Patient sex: M
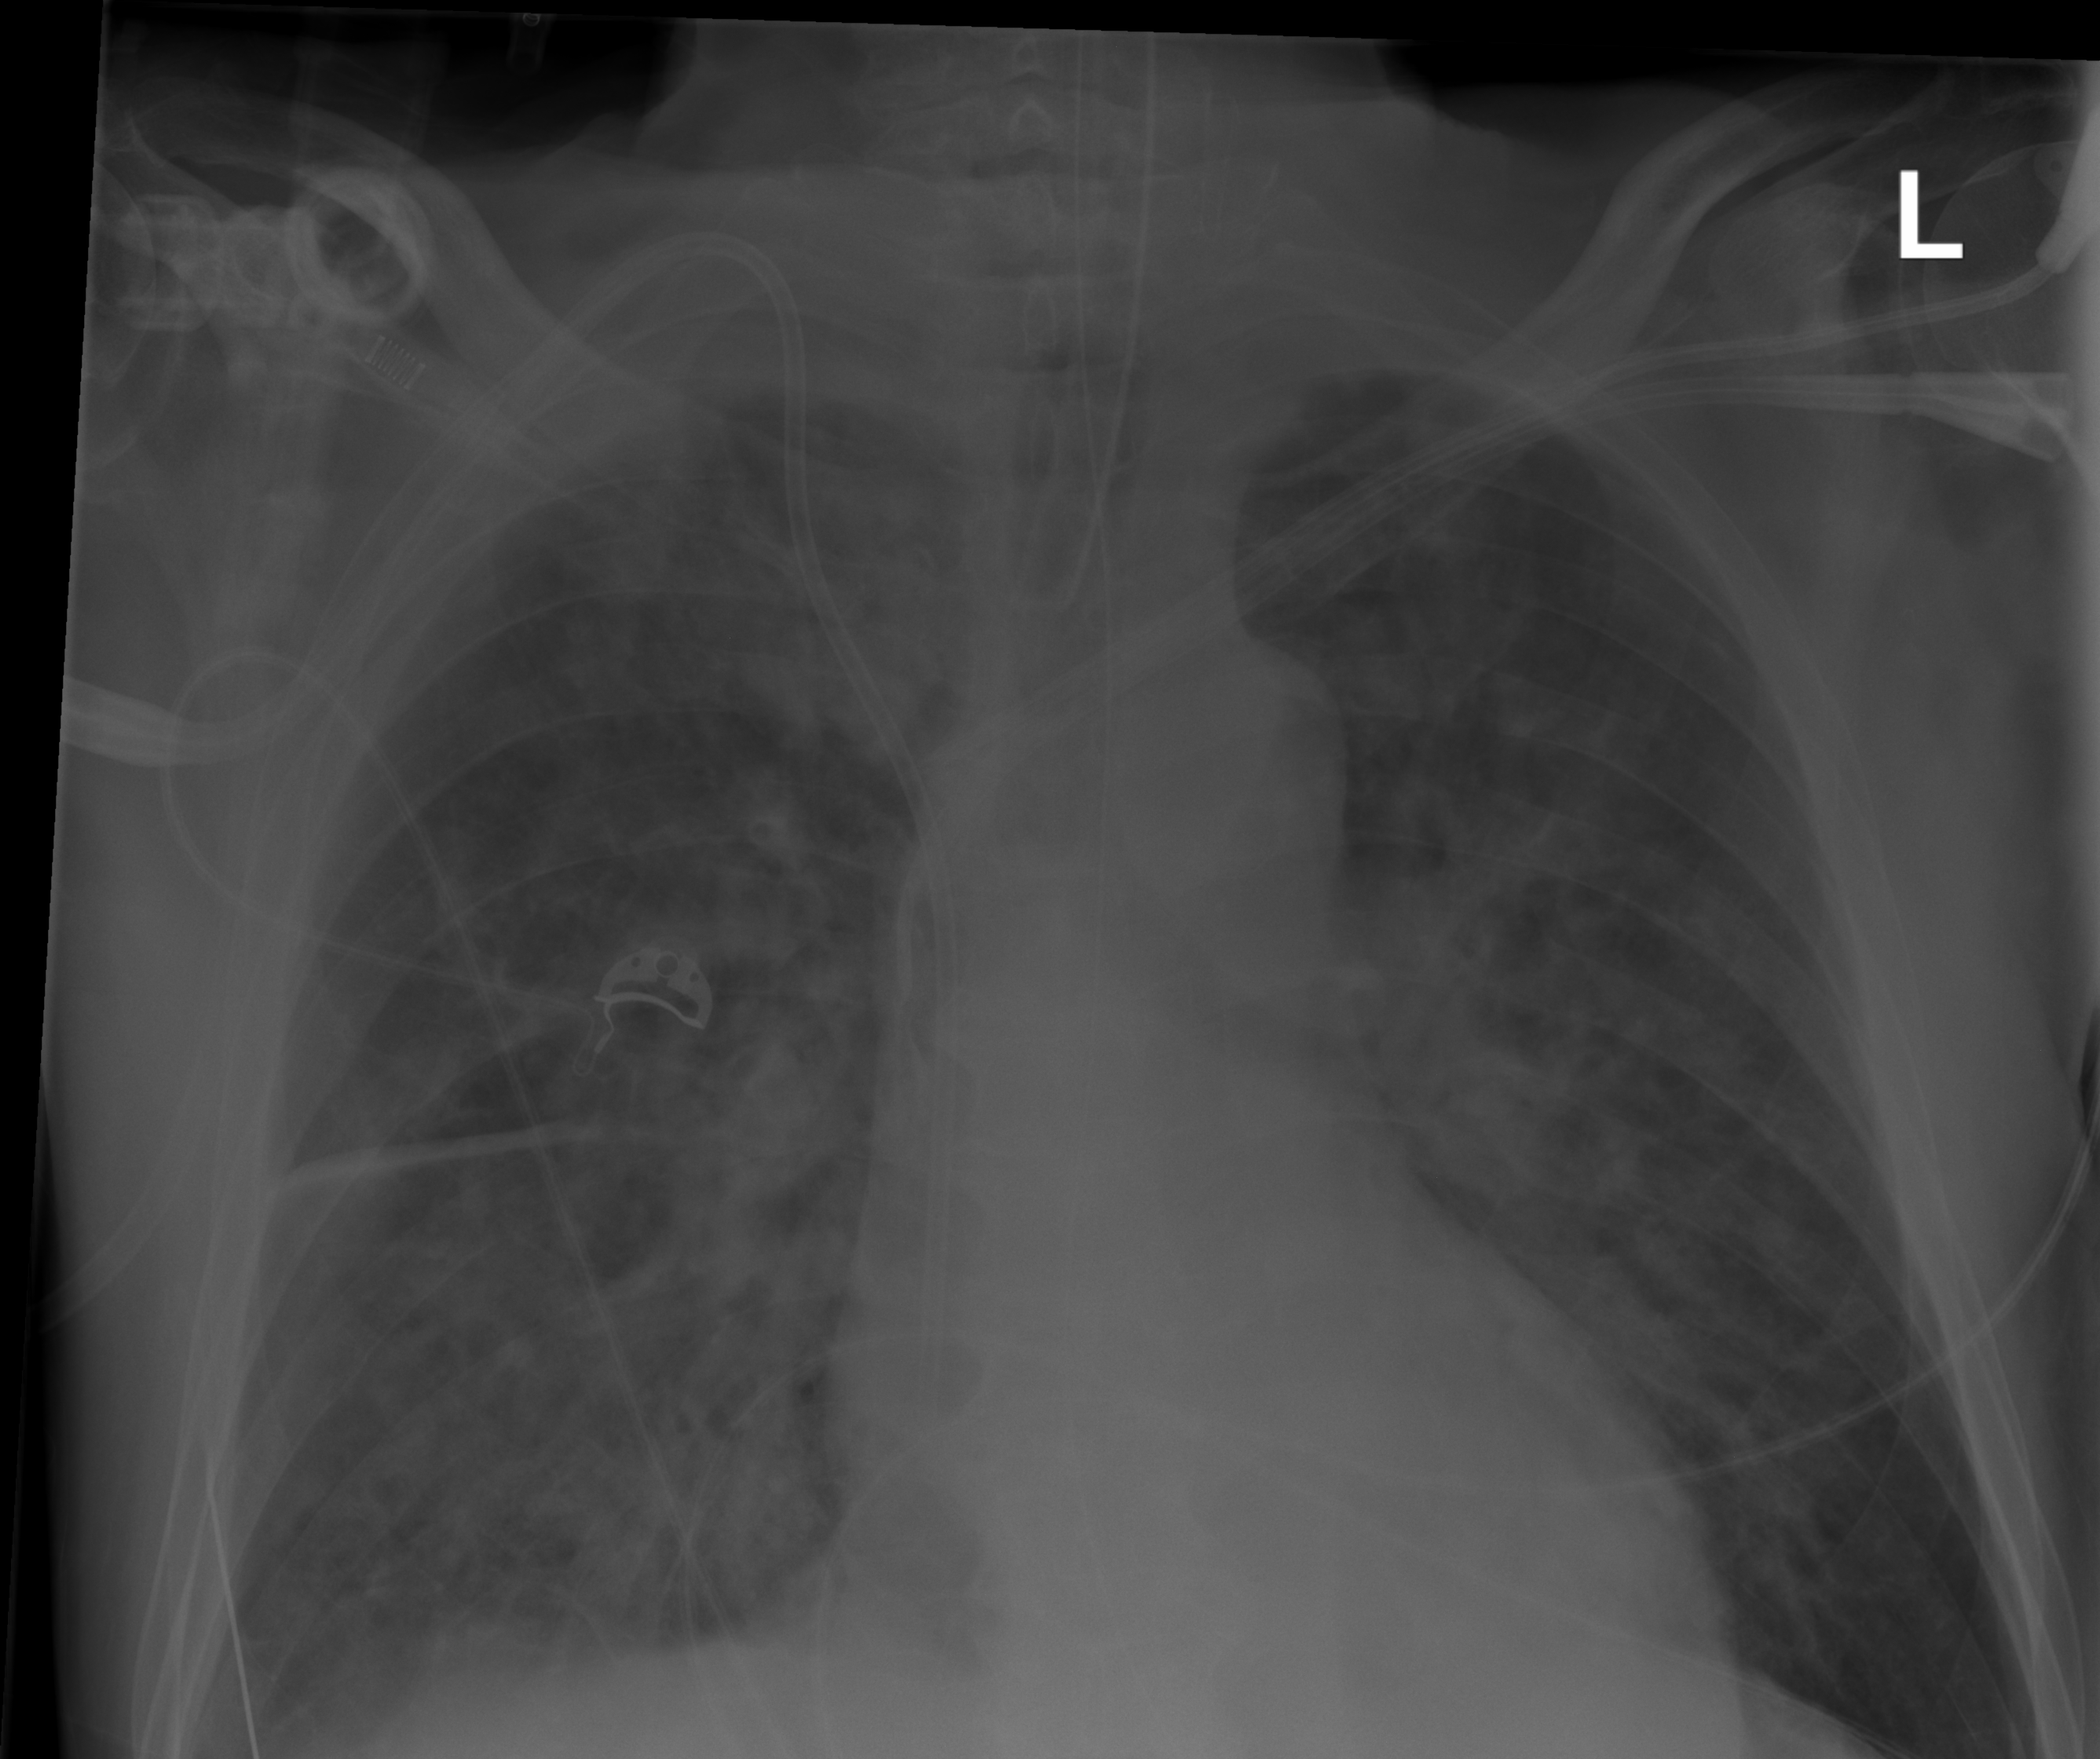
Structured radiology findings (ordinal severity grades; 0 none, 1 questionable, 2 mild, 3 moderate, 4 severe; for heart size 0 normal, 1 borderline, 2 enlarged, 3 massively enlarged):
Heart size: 0
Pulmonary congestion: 3
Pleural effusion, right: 2
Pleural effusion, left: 0
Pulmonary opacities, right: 3
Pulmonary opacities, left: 3
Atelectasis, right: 2
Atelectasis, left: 2